【题型】选择题　【知识点】平面几何　【难度】easy
如图，直线 $MN \parallel PQ$，直线 $AB$ 分别与 $MN$、$PQ$ 相交于点 $A$、$B$，$MN$ 与 $PQ$ 之间的距离为 $8$，$\sin \angle MAB = \frac{4}{5}$。小明同学利用尺规按以下步骤作图：$^{\textcircled{1}}$以点 $B$ 为圆心，以任意长为半径作弧交 $AB$ 于点 $C$，交 $BQ$ 于点 $D$；$^{\textcircled{2}}$分别以 $C$、$D$ 为圆心，以大于 $\frac{1}{2}CD$ 的长为半径作弧，两弧在 $\angle ABQ$ 内交于点 $E$；$^{\textcircled{3}}$作射线 $BE$ 交 $MN$ 于点 $F$。那么 $AF$ 的长是（ ）\\

A. $6$ \quad B. $6.4$ \quad C. $8$ \quad D. $10$\\
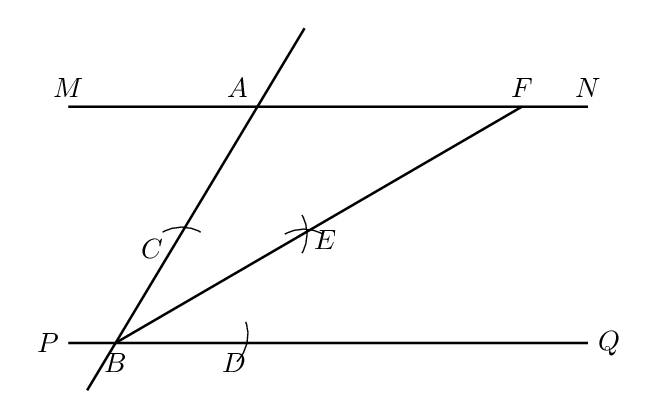
【解答】
【答案】D\\

【分析】过点 $B$ 作 $BH \perp MN$ 于 $H$，解直角三角形求出 $AB = 10$，根据角平分线的定义和平行线的性质证得 $AB = AF$，即可求得答案。\\

【详解】解：由基本作图知 $BF$ 是 $\angle ABQ$ 的平分线，\\
$\therefore \angle ABF = \angle QBF$，\\
$\because MN \parallel PQ$，\\
$\therefore \angle AFB = \angle QBF$，\\
$\therefore \angle ABF = \angle AFB$，\\
$\therefore AB = AF$，\\
过点 $B$ 作 $BH \perp MN$ 于 $H$，则 $BH = 8$，\\

$\because \sin \angle MAB = \frac{BH}{AB} = \frac{4}{5}$，\\
$\therefore AB = 10$，\\
$\therefore AF = 10$。\\

故选：D。\\

【点睛】本题主要考查基本作图—作角的平分线，解直角三角形，平行线的性质，等腰三角形的判定等知识，根据角平分线的定义和平行线的性质证明是解决问题的关键。\\
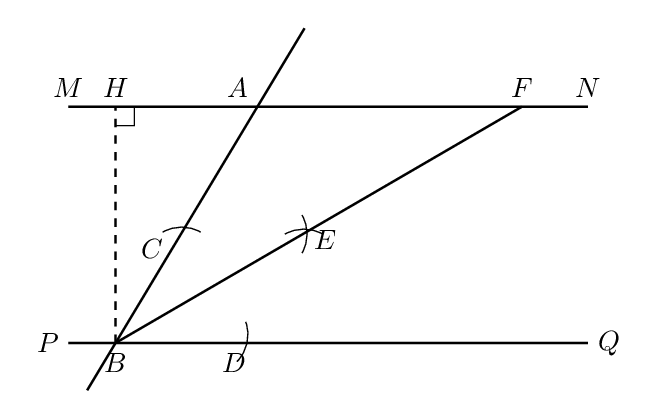